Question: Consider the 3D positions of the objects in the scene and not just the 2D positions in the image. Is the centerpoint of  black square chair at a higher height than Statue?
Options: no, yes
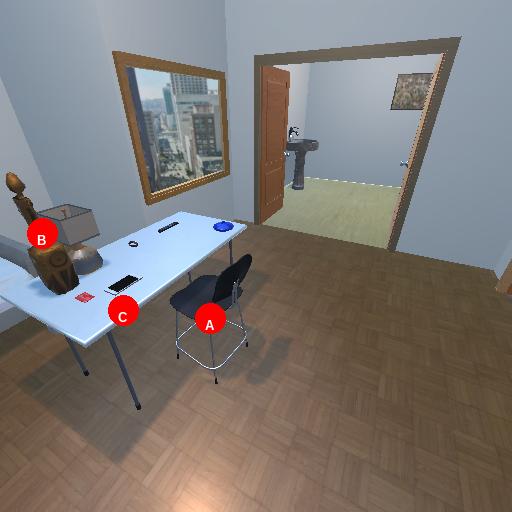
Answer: no